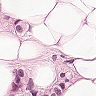
Metastatic tissue present: yes